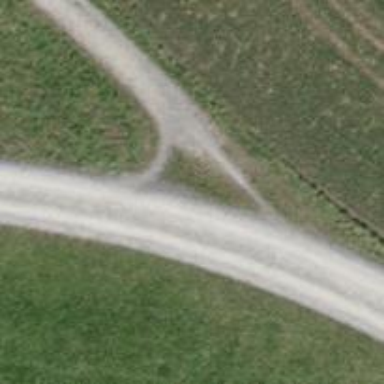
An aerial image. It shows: Compacted track with grade2 surface.